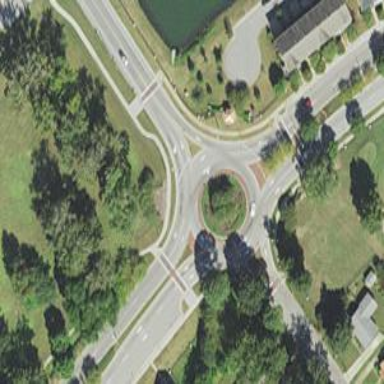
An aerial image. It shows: Tertiary road leading to roundabout junction.